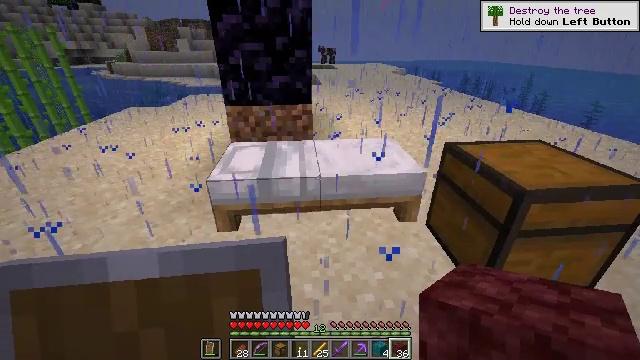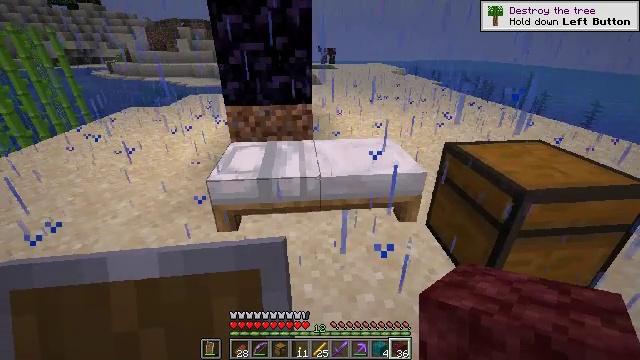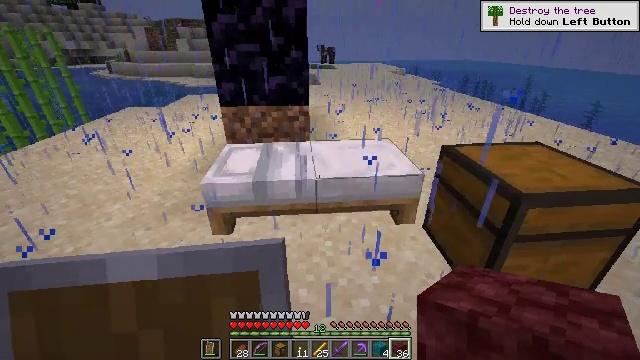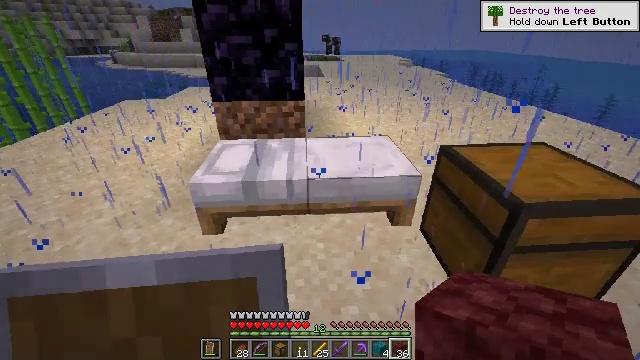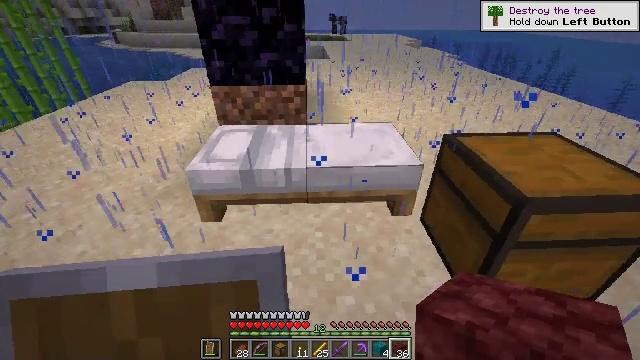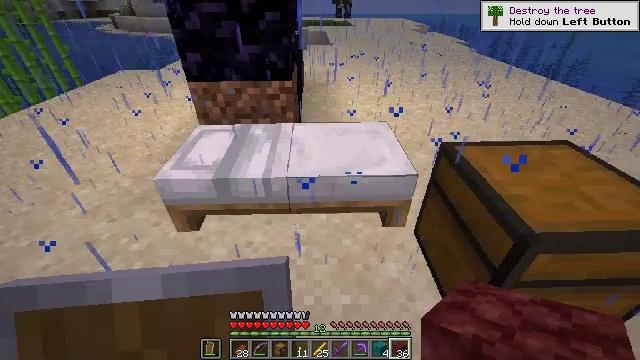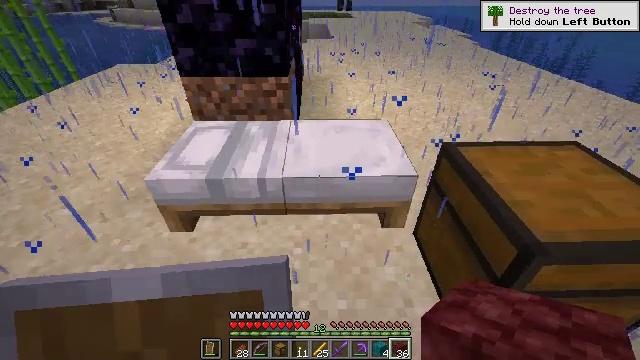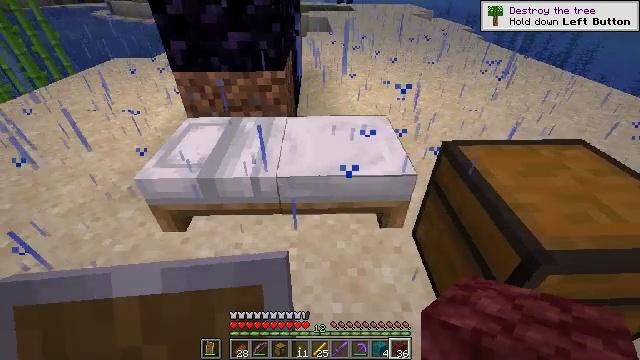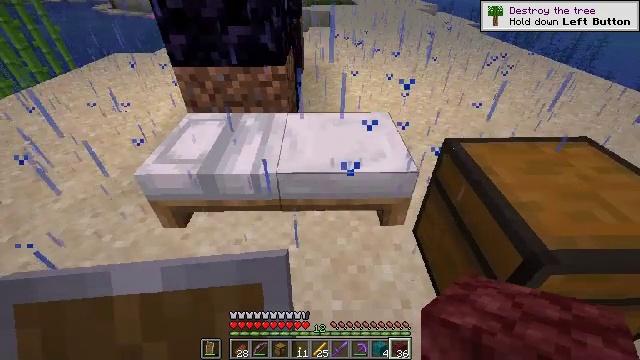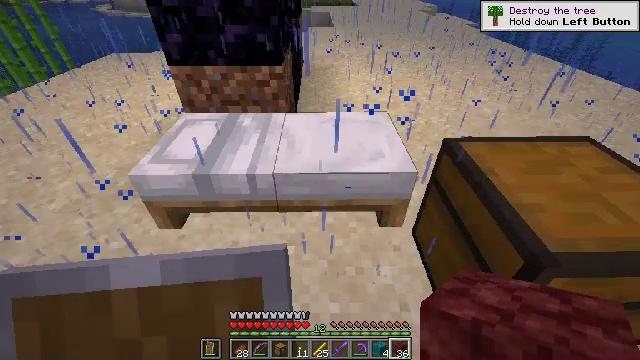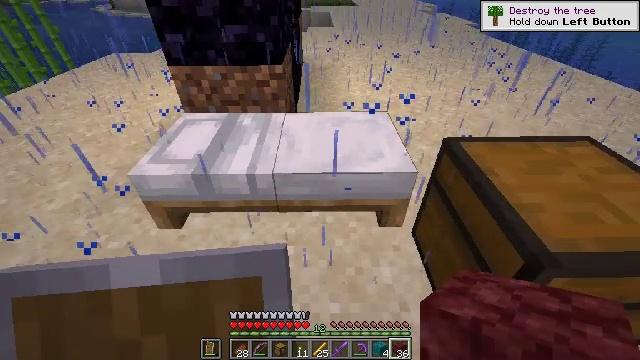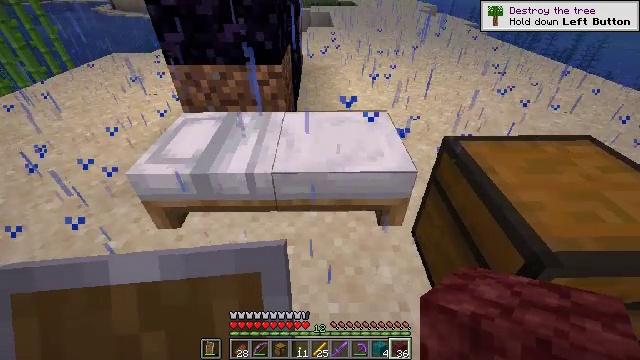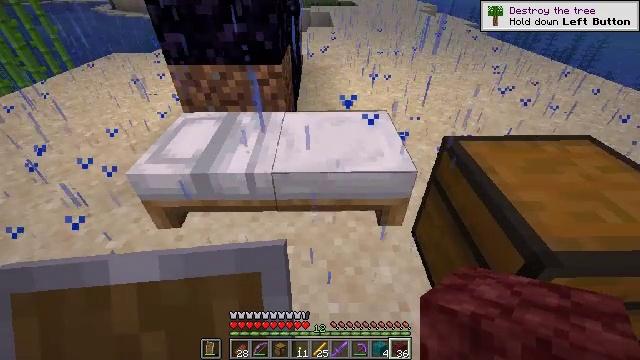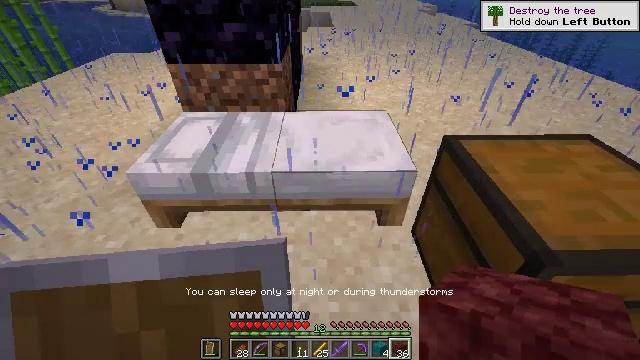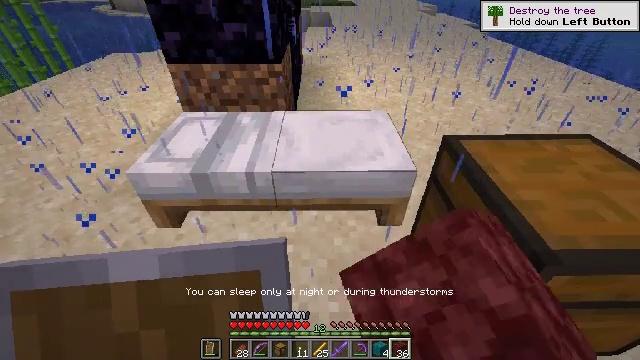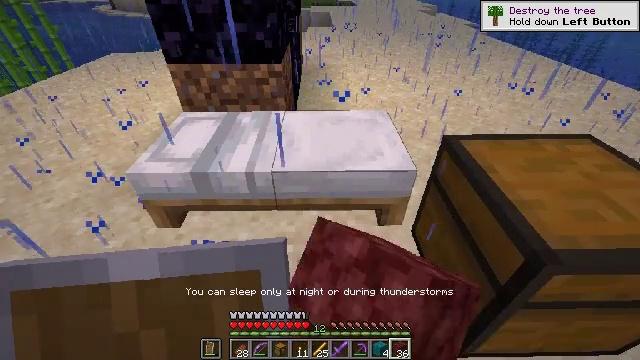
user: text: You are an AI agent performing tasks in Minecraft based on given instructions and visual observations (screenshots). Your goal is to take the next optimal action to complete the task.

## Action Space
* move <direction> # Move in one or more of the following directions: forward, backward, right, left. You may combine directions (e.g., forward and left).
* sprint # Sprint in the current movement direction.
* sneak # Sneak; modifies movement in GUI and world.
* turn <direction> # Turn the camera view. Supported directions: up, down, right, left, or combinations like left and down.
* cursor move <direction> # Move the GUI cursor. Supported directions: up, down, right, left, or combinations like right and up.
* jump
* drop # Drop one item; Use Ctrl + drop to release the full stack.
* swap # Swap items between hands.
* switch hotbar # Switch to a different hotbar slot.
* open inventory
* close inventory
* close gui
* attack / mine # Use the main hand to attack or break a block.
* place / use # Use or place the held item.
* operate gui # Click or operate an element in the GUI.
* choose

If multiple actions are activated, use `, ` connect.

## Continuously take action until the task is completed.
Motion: motion action
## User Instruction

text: Create blaze powder from blaze rods.
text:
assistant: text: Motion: no_op
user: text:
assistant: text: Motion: move forward and move right
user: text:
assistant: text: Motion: move forward and move right, turn left and down
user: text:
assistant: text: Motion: move forward and move right, turn left and down
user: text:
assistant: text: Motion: move forward, turn left and down
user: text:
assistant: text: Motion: turn down
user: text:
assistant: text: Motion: turn down
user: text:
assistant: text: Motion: use / place
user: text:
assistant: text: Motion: use / place
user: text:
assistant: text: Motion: use / place
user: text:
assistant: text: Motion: use / place
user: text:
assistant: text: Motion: no_op
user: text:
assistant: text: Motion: no_op
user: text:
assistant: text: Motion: no_op
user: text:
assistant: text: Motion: no_op
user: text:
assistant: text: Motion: no_op
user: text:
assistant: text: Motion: no_op
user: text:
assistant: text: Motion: no_op
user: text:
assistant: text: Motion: no_op
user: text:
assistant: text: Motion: no_op
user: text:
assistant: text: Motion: no_op
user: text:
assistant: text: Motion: no_op
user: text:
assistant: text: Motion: turn right
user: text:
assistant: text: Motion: turn right
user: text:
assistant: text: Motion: turn right
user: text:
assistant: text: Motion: turn right
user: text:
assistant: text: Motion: turn right
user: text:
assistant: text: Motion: no_op
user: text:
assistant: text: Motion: turn right
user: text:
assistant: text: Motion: turn right